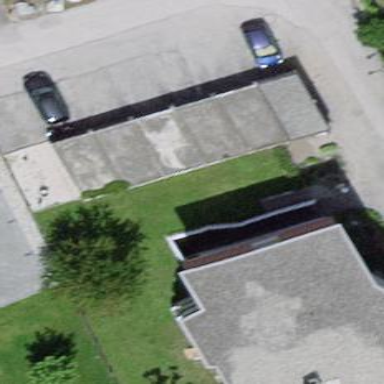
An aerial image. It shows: Group of garages.